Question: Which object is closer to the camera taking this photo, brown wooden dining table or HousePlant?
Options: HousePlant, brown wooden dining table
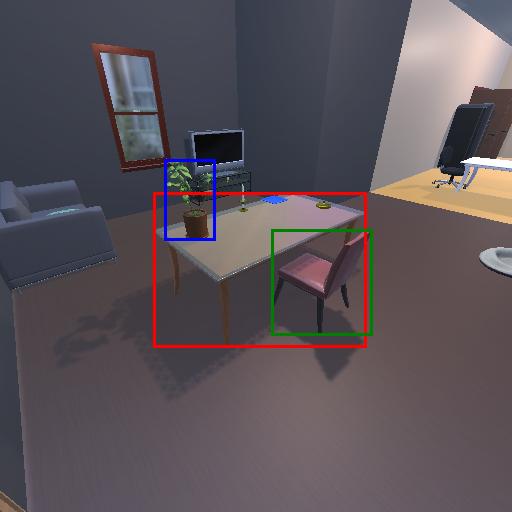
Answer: HousePlant